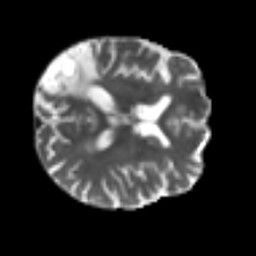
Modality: T2w
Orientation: axial
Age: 49
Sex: female
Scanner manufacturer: siemens
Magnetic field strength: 3 T
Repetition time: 4.987 s
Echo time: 0.0792 s